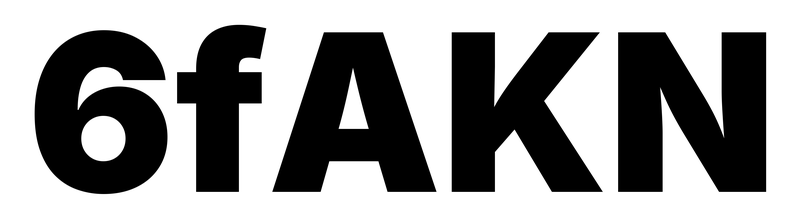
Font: Inter_Black